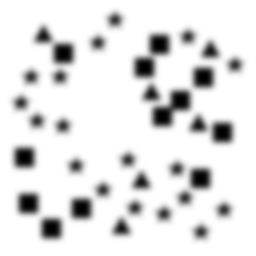
Squares: 12
Triangles: 6
Stars: 18
Total shapes: 36